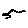
Label: bird